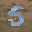
Label: 5